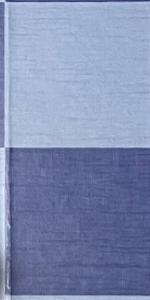
Label: Empty